Question: I've been working on this program for the past two hours and I'm completely stumped. In short, the user is to enter in a population in the first text box and a growth rate in the second text box. The program then calculates the population and difference in population for the next 75 years and displays it in a third text box. Here is a screenshot of what the program is supposed to look like:
This is what my code looks like so far:
'''
Private Sub Button1_Click(sender As System.Object, e As System.EventArgs) Handles Button1.Click
Dim num As Double = System.Convert.ToDouble(TextBox1.Text)
Dim num1 As Double = System.Convert.ToDouble(TextBox2.Text)
Dim num2 As Double = num1 / (100 + 1)
TextBox3.Text = "Year Population Increase"
Dim num3 As Integer = 1
While num3 <= 75
Dim num4 As Double = num
num = num * num2
Dim num5 As Double = num - num4
Dim text As String = TextBox3.Text, "" & vbCrLf & "", num3.ToString(), " ", num.ToString("F"), " ", num5.ToString("F")
TextBox3.Text = System.Convert.ToString(text)
num3 = num3 + 1
End While
End Sub
'''
I can't seem to figure how I can combine the "Year Population Increase" with the calculations in my while loop. If somehow can point me in the right direction as to how I can accomplish this, that would be greatly appreciated.
Thanks in advance!
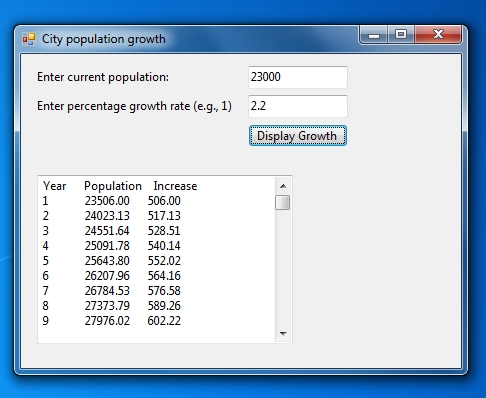
Answer: First suggestion, name your Variables in descriptive way.
Second, declare the variable text outside the while loop.
'''
Dim text as string = string.empty
'''
Third suggestion, do something like this in your loop, but would me much better if you use StringBuilder to concatenate strings.
'''
While num3 <= 75
Dim num4 As Double = num
num = num * num2
Dim num5 As Double = num - num4
text = text & num3.ToString() & vbtab & num.ToString("F") & vbtab & num5.ToString("F") & vbcrlf
num3 = num3 + 1
End While
'''
Then assign the variable text in the textbox3 outside the loop.
textbox3.text = textbox3.text + vbcrlf + text
All in all, your code will resemble like this:
'''
Dim num As Double = System.Convert.ToDouble(TextBox1.Text)
Dim num1 As Double = System.Convert.ToDouble(TextBox2.Text)
Dim num2 As Double = num1 / (100 + 1)
TextBox3.Text = "Year Population Increase"
Dim num3 As Integer = 1
Dim text as string = string.empty
While num3 <= 75
Dim num4 As Double = num
num = num * num2
Dim num5 As Double = num - num4
text = text & num3.ToString() & vbtab & num.ToString("F") & vbtab & num5.ToString("F") & vbcrlf
num3 = num3 + 1
End While
textbox3.text = textbox3.text + vbcrlf + text
'''